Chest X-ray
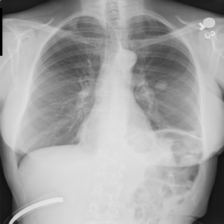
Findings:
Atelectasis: negative
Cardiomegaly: negative
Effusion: negative
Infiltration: negative
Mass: negative
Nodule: positive
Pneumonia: negative
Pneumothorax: negative
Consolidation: negative
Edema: negative
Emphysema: negative
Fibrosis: negative
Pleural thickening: negative
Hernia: negative